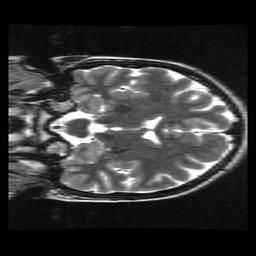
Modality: T2w
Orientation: coronal
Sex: female
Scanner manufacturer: ge
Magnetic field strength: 3 T
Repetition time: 5 s
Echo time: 0.1015 s